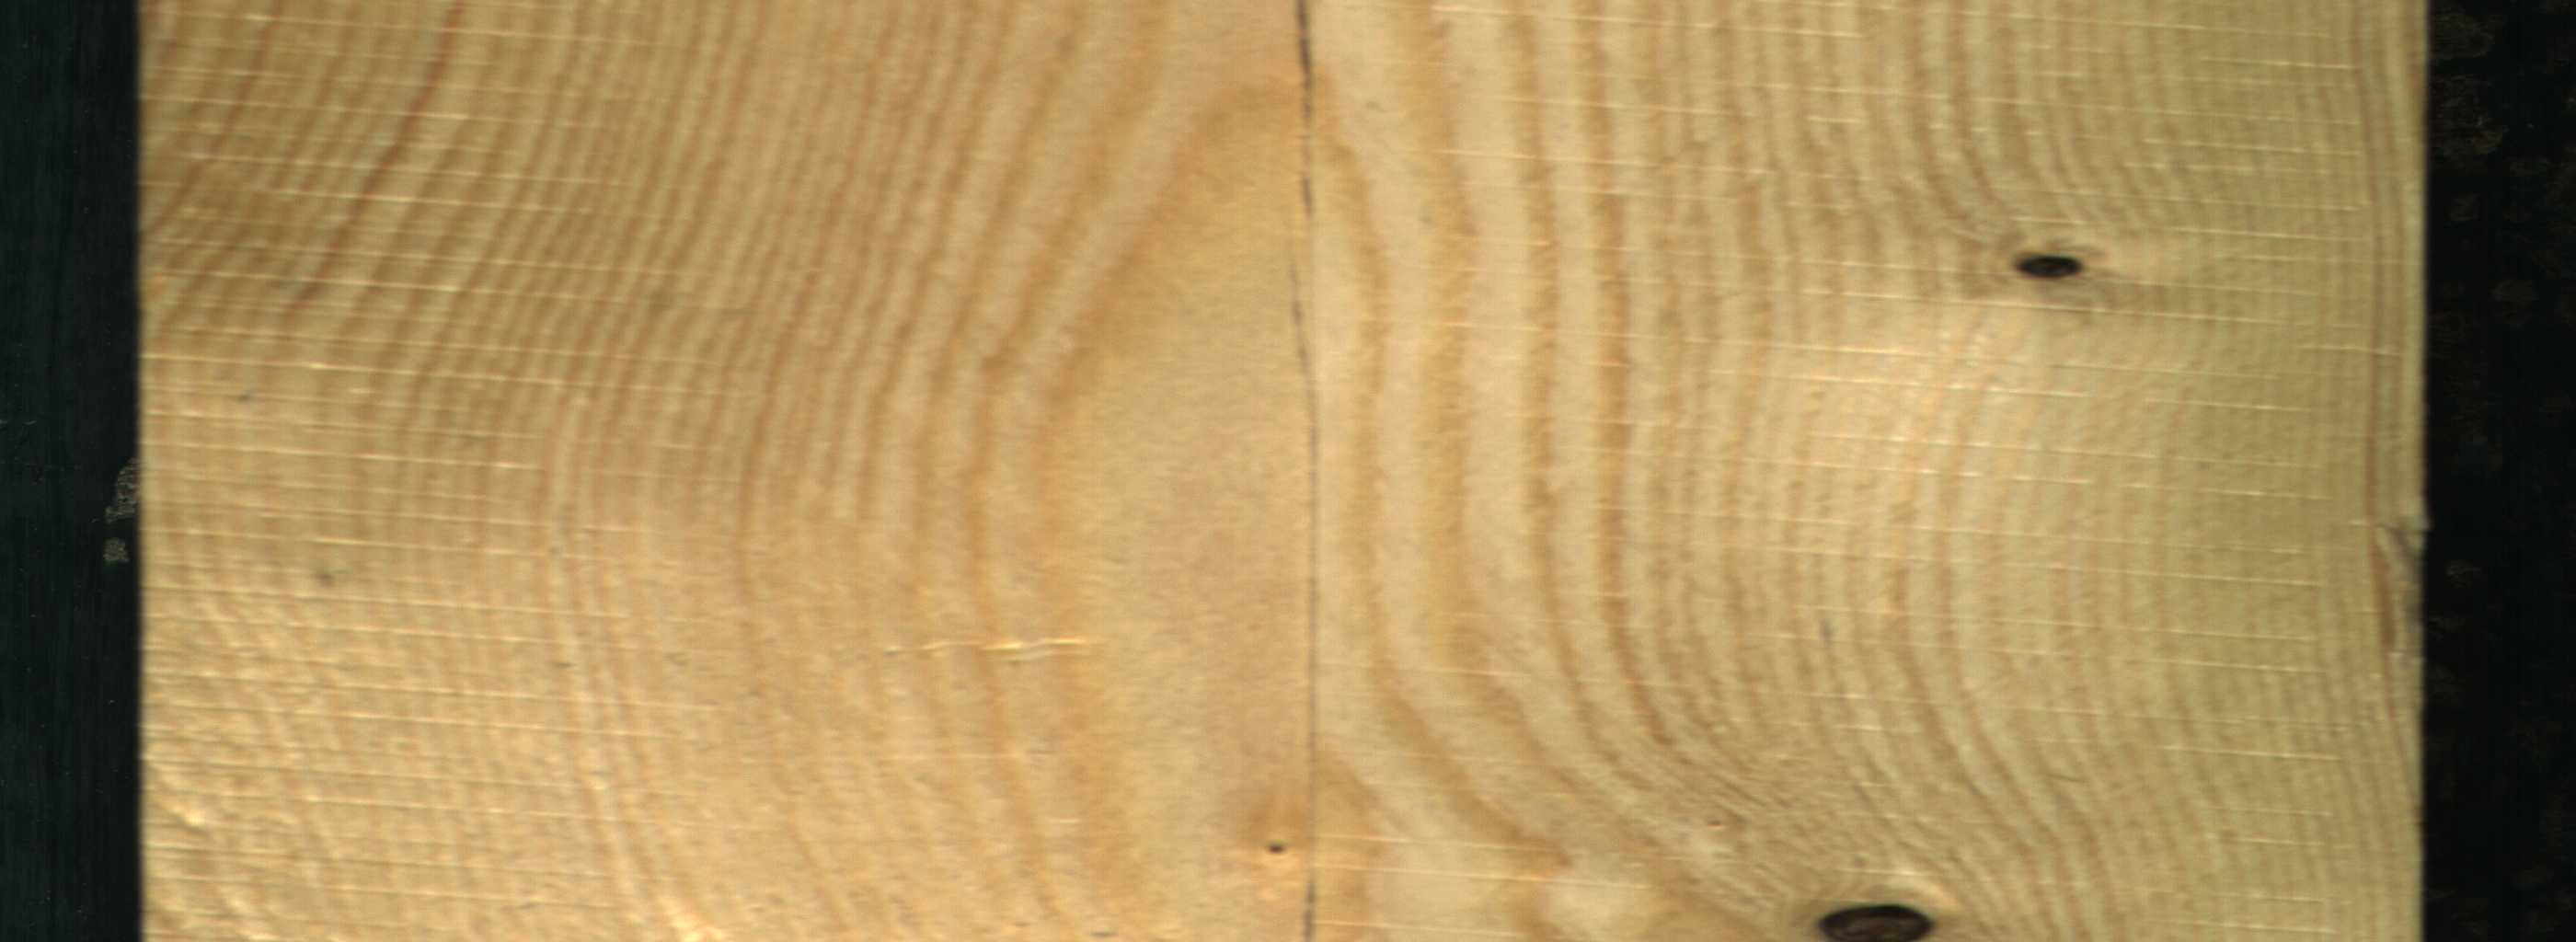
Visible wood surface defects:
Crack
Dead_Knot
Dead_Knot